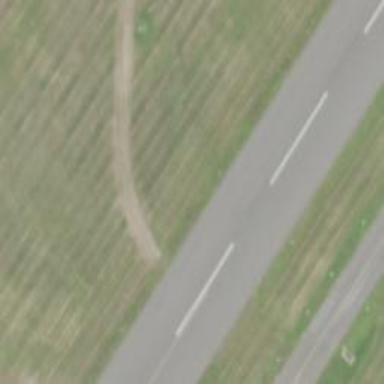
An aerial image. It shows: Asphalt runway at the airport.